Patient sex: M
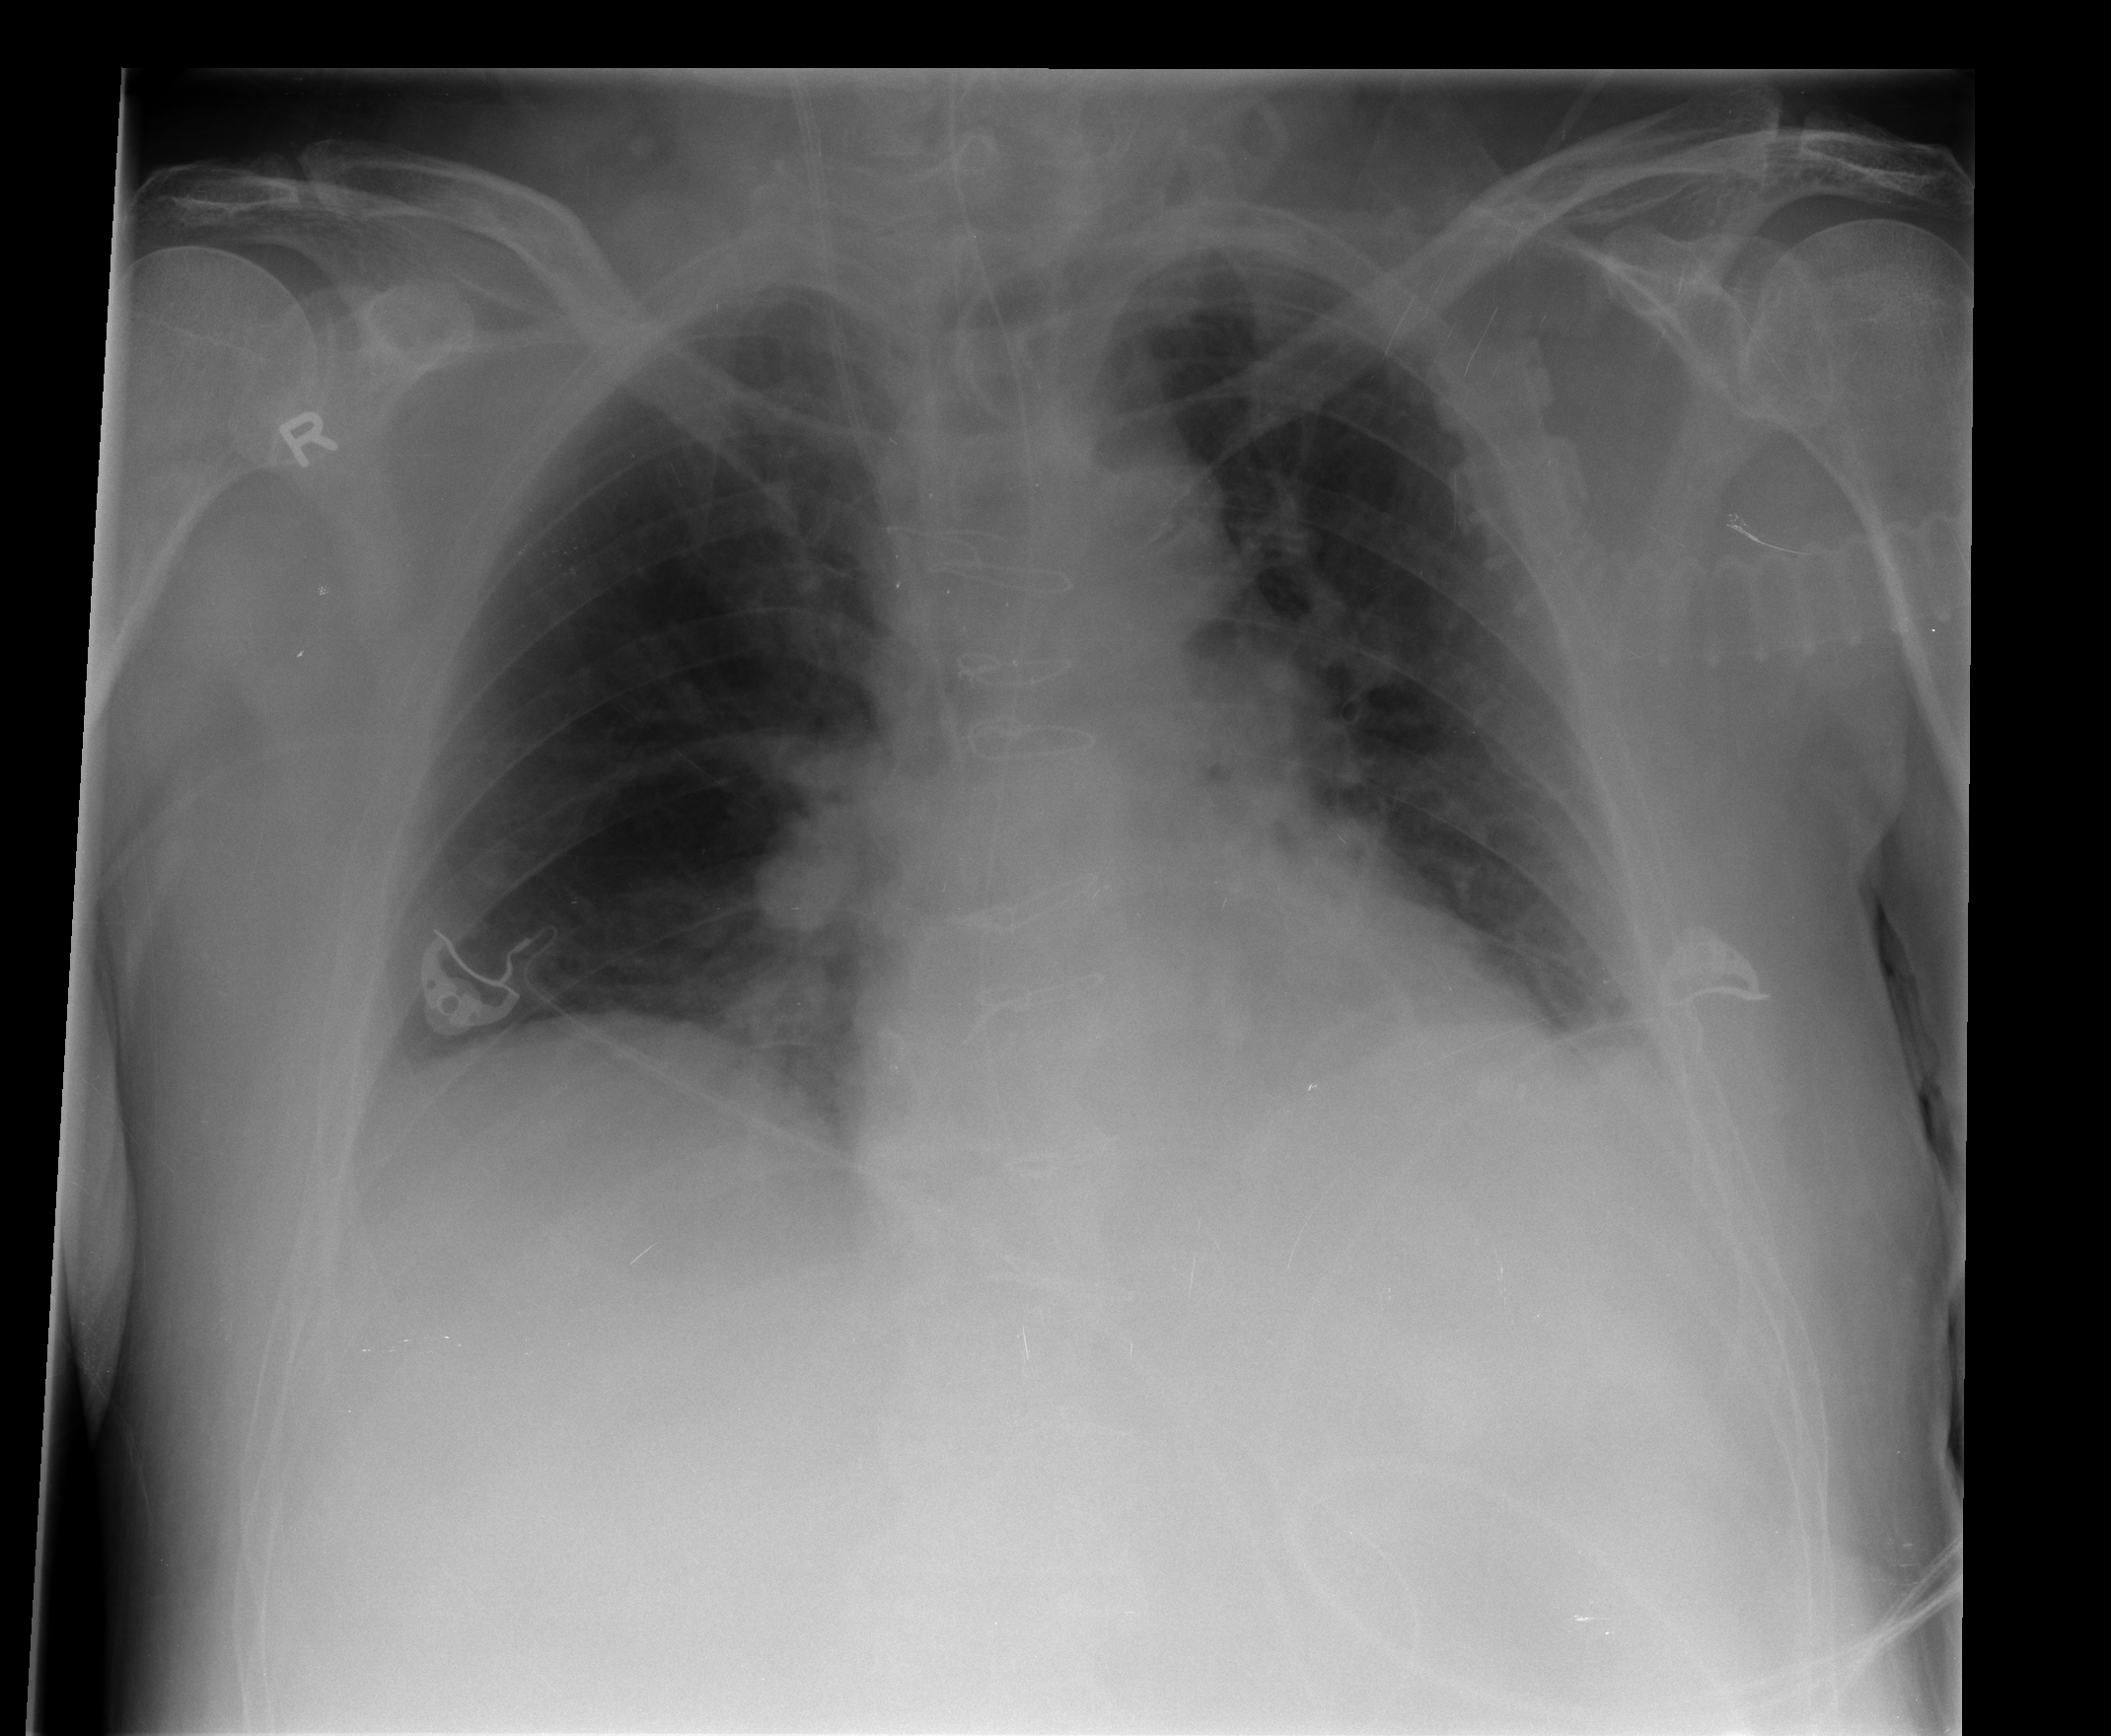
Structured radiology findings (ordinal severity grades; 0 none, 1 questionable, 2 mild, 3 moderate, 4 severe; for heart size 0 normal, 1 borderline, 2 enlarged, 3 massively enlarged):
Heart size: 1
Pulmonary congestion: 2
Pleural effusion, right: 0
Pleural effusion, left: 1
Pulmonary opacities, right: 0
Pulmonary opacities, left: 1
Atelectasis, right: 2
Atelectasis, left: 1